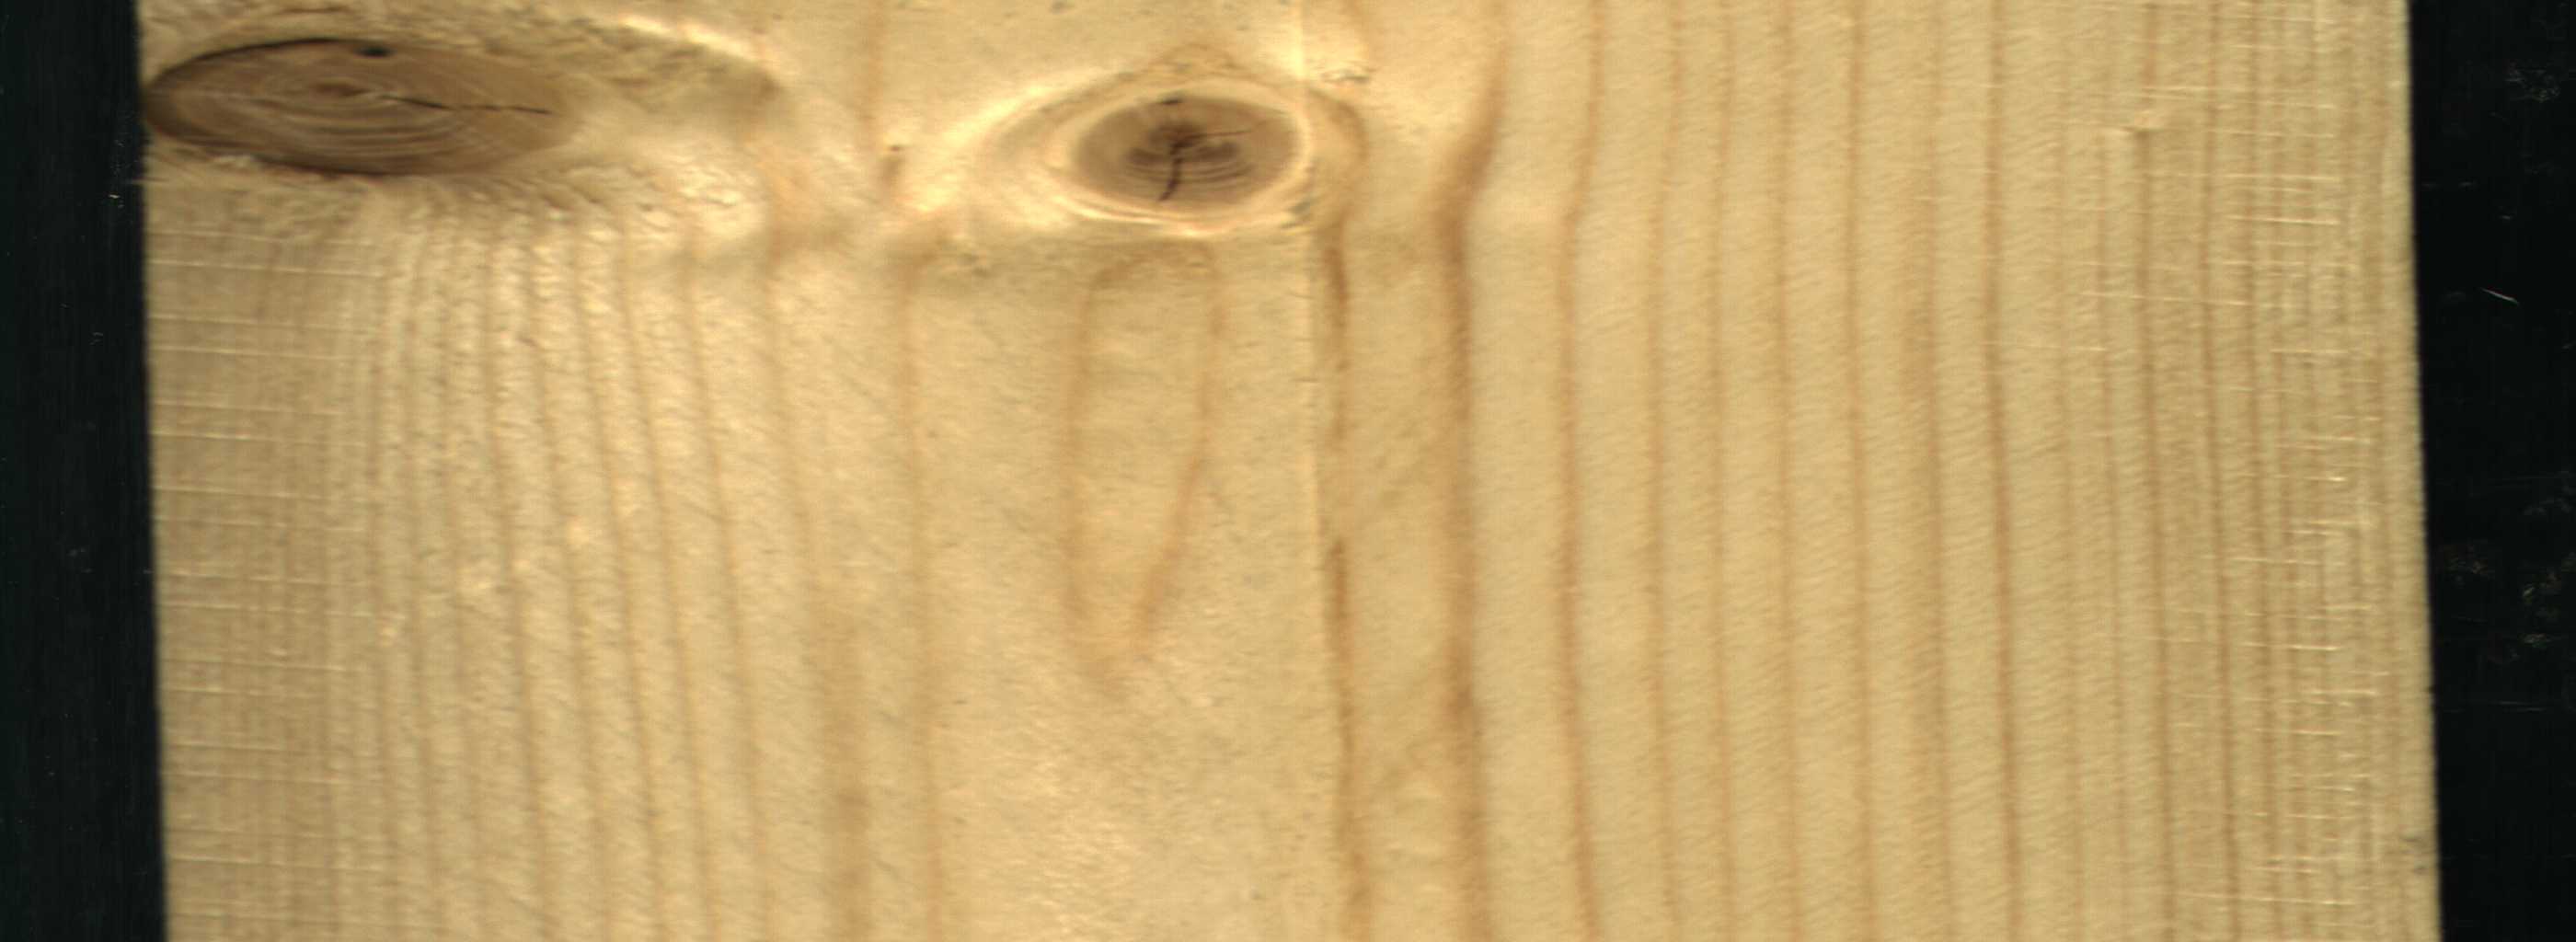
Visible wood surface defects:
Dead_Knot
Live_Knot